Question: I found a lot of examples but it's not working in my case and I don't know why.
Very basic code:
'''
Sub Test()
Dim namCur As Name
For Each namCur In ActiveSheet.Names
MsgBox "Name: " & namCur.Name & ", Refers To: " & namCur.RefersTo
Next namCur
End Sub
'''
And I have the same issue when I use 'Worksheets("Assumptions").Names'
When I watch 'ActiveSheet.Name', this is correct I get "Assumptions", you can see on the picture below the list of named ranges. But I never get the MsgBox and the For loop goes directly to the end.
Edit: Very important, I need to loop only this sheet's named ranges, not the whole workbook
Any idea?

I use Excel 2016
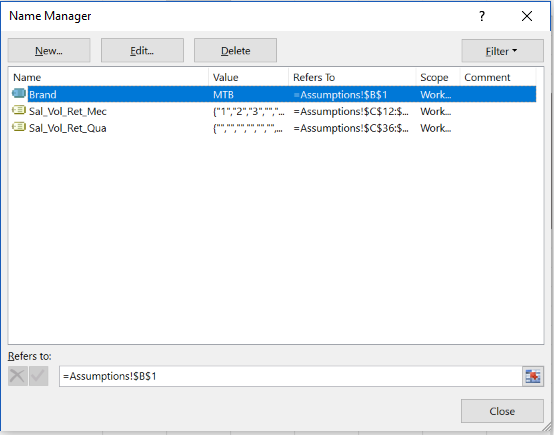
Answer: Your solution will only list Names that have a scope set to only the ActiveSheet.
Change this
'''
For Each namCur In ActiveSheet.Names
'''
To this
'''
For Each namCur In ThisWorkBook.Names
'''
to list all names in the Workbook. You can then check the RefersTo address to check if it applies to the ActiveSheet.
'''
Sub Test()
Dim namCur As Name
Dim TargetSheetName As String
TargetSheetName = "Assumptions"
For Each namCur In ThisWorkbook.Names
If Range(namCur.RefersTo).Parent.Name = TargetSheetName Then MsgBox "Name: " & namCur.Name & ", Refers To: " & namCur.RefersTo
Next namCur
End Sub
'''